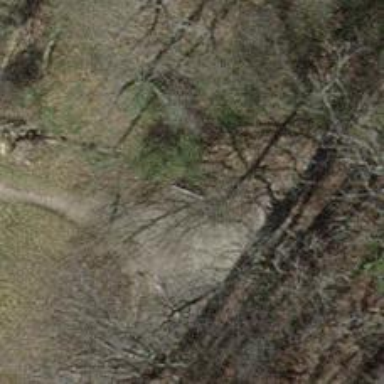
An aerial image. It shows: Brown bench.